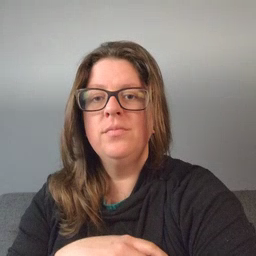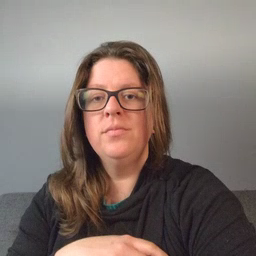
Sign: brown